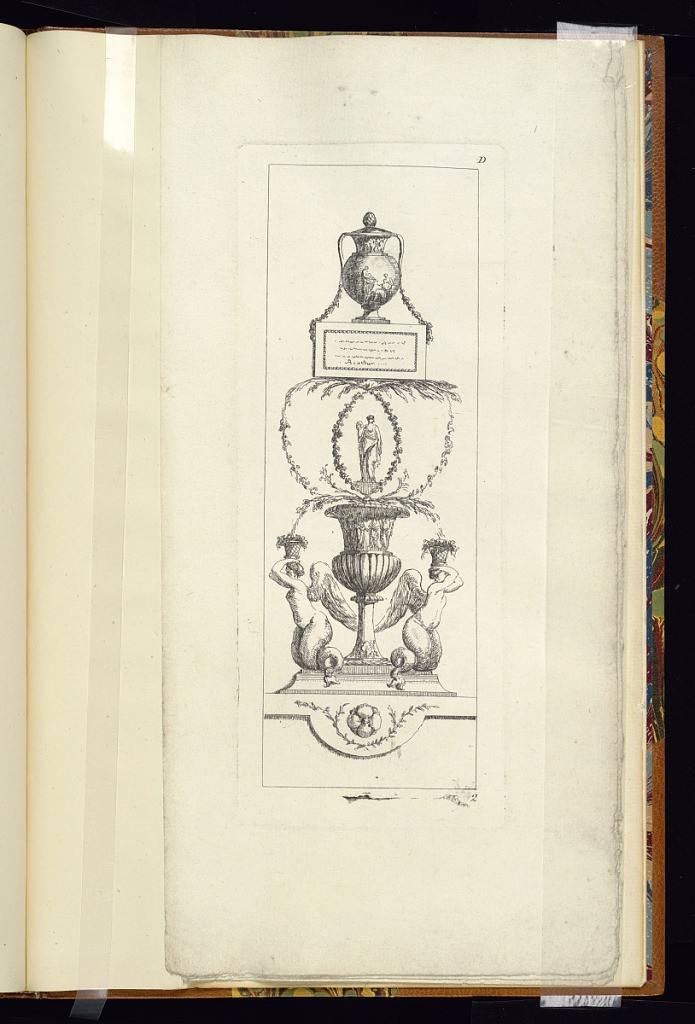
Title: Arabesque Design
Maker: Juste-François Boucher, French, 1736 – 1782
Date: ca. 1775
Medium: Etching on cream laid paper
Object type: Print
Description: Arabesque design with winged anguipeds, crossed branches, a vase with sprouting foliage, and a lidded vase on a plaque with faux script and garland.